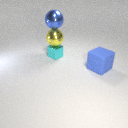
small cyan metal cube below large blue metal sphere